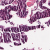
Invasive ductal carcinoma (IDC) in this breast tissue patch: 0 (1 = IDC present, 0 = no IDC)